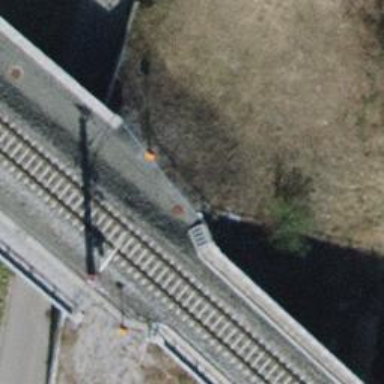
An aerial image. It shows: Aerial marker.